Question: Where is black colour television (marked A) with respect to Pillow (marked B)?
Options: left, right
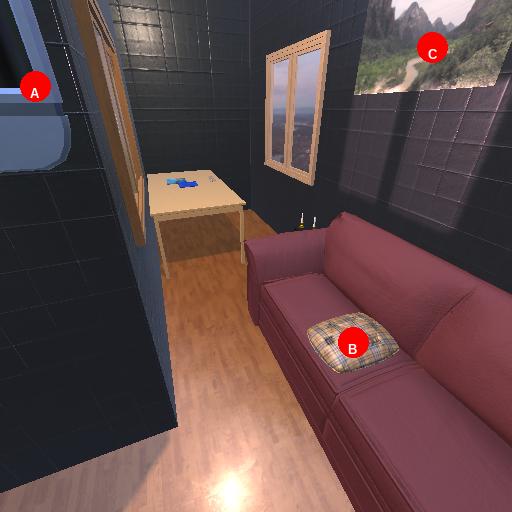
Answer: left